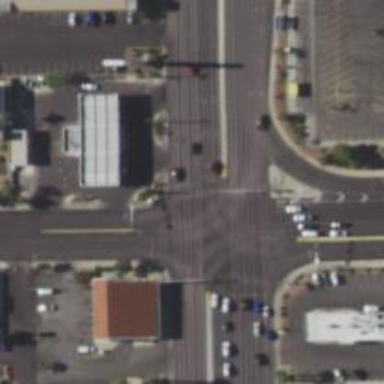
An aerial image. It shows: Solid stop line on the road.